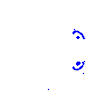
Particle: electron